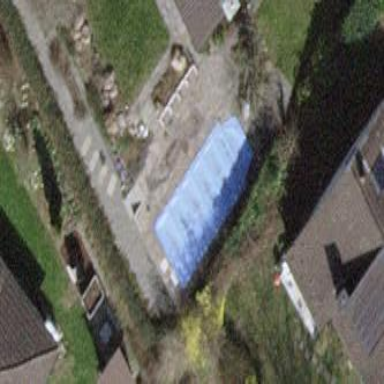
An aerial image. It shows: Swimming pool located in leisure land.